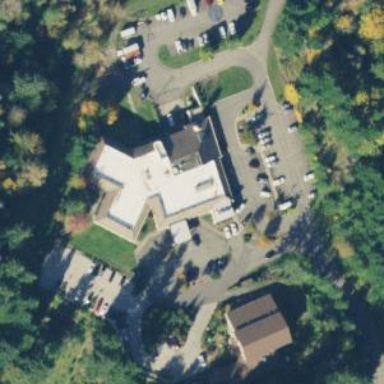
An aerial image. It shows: Healthcare clinic is depicted in the image.